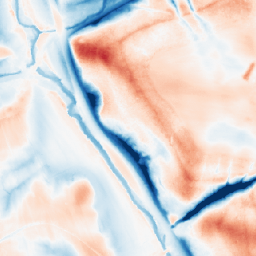
Category: edge_preserving
Decomposition family: guided
Decomposition parameters: radius: 16
eps: 0.1
Upsampling method: nearest
Upsampling parameters: scale: 4
Upsampling scale: 4